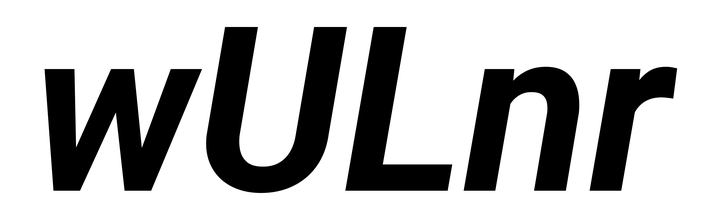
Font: Roboto-Italic_Bold_Italic